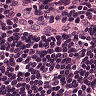
Metastatic tissue present: no